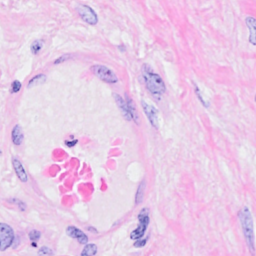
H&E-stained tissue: Breast